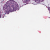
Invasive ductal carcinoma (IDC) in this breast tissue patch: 1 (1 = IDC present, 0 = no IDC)